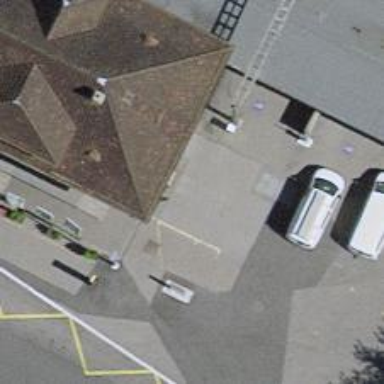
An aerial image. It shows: Post box is visible.